Question: I have a table called 'Game', which holds 4 columns for player id's. And I also have a table called 'Player'. When I try to count all the games in which a player has been in, I only get the players from the first column in the 'Game' table.
'''
player.Games.Count();
'''
I have set up foreign keys for all the tables, and it's showing up correctly in the table designer. From the image below, you can see that it should count from blue1+2 and red1+2, but it only counts from 'Blue1'...

I also tried to create a method to manually select all the games:
'''
public int GetPlayerGames(int playerID)
{
return (from game in db.Games
where game.Blue1 == playerID
|| game.Blue2 == playerID
|| game.Red1 == playerID
|| game.Red2 == playerID
select game).Count();
}
'''
But when I use it inside a linq query
'''
return from player in db.Players
where GetPlayerGames(player.ID) > 0
select player;
'''
I get this error:
'Method 'Int32 GetPlayerGames(Int32)' has no supported translation to SQL.'
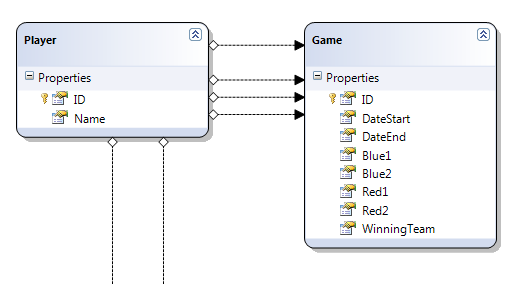
Answer: I actually ended up using the method above, but just casting it to a list first:
'''
return from player in db.Players.ToList()
where GetPlayerGames(player.ID) > 0
select player;
'''